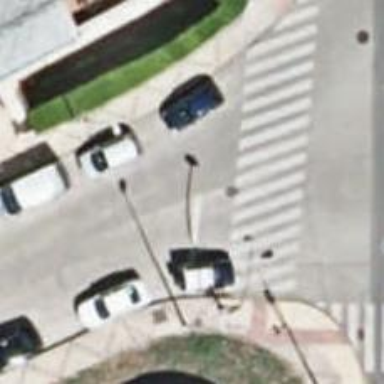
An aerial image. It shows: Traffic signals at road crossing.